Interaction volume radius: 5 \u00c5
Interaction volume height: 30 \u00c5
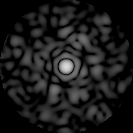
Disorder parameter: 0.8129